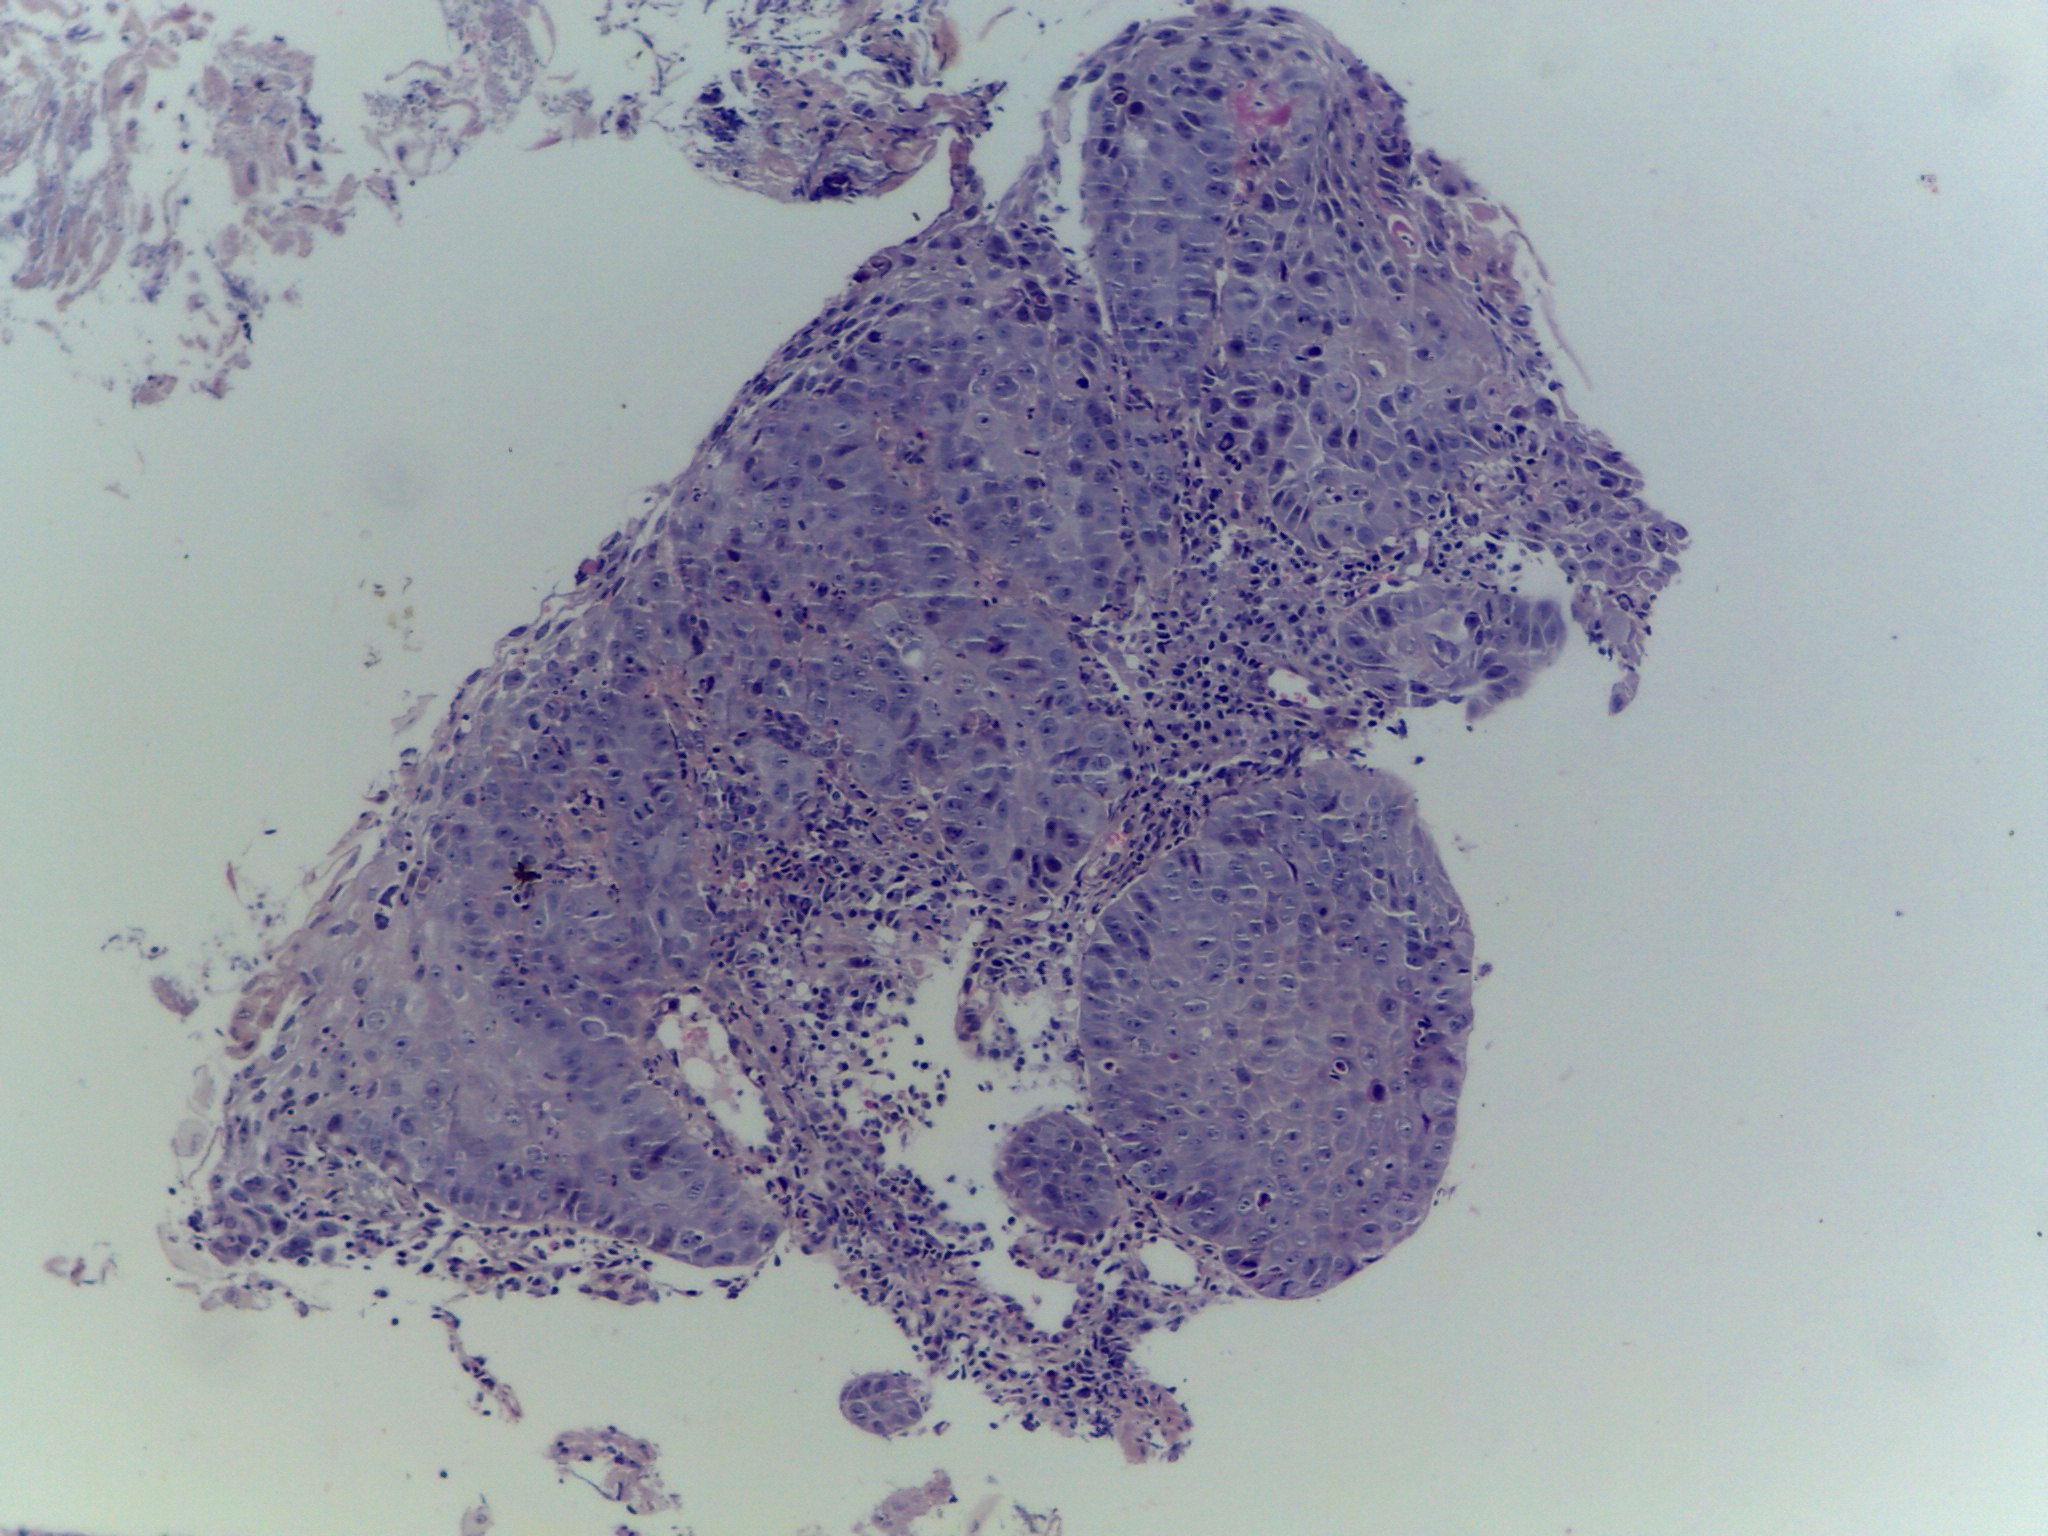
Diagnosis: OSCC